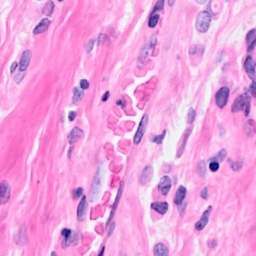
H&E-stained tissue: Breast